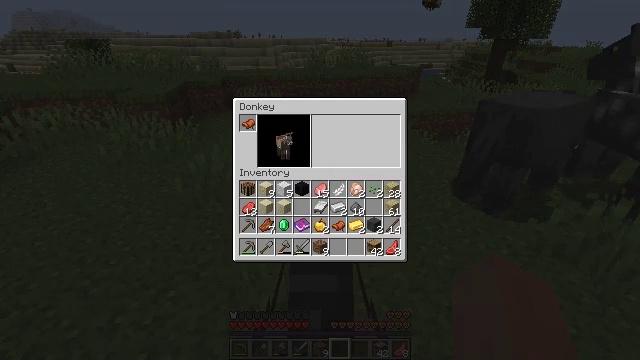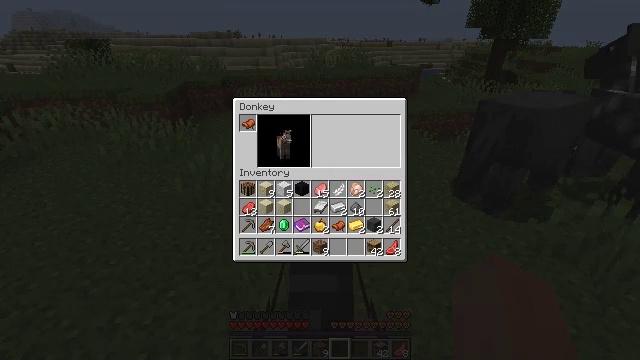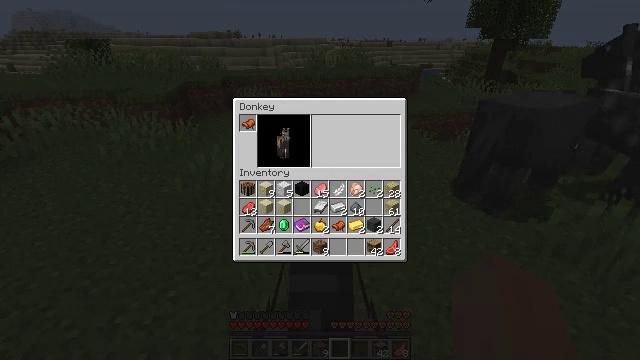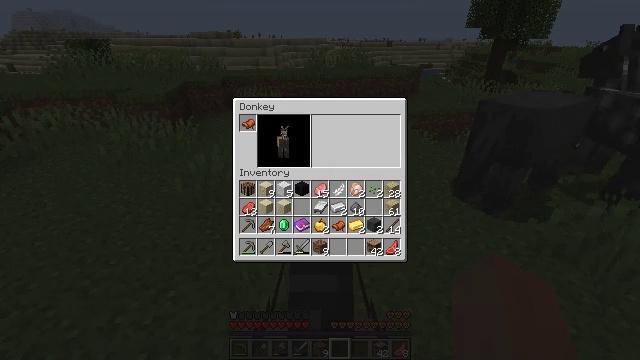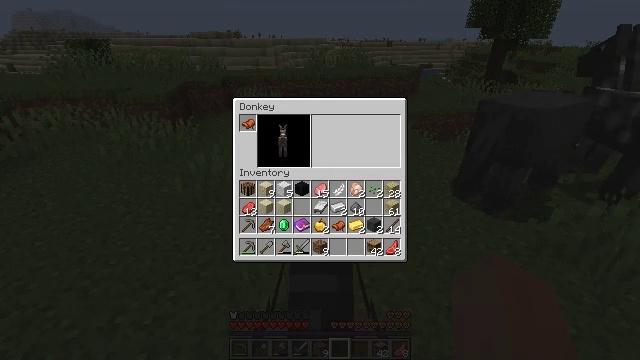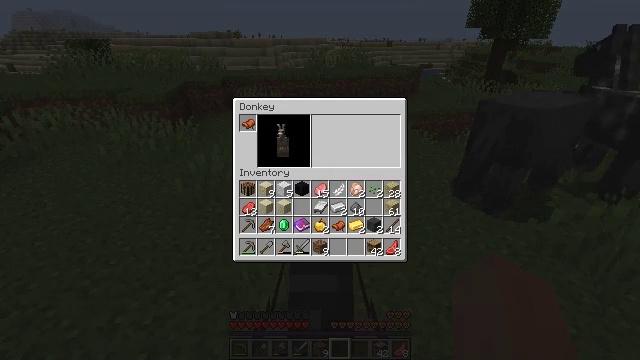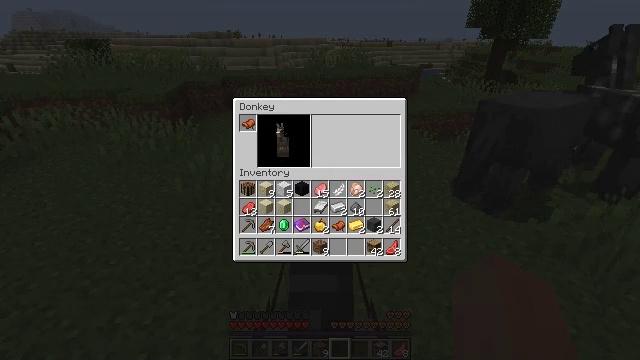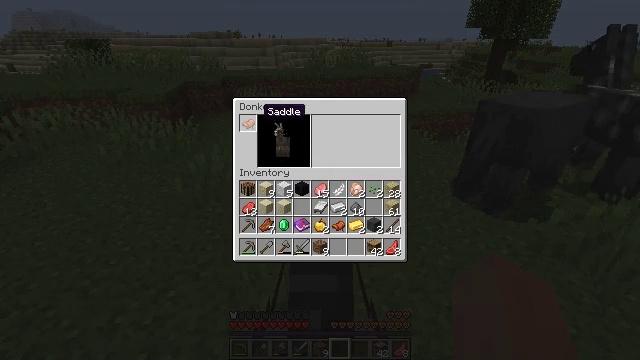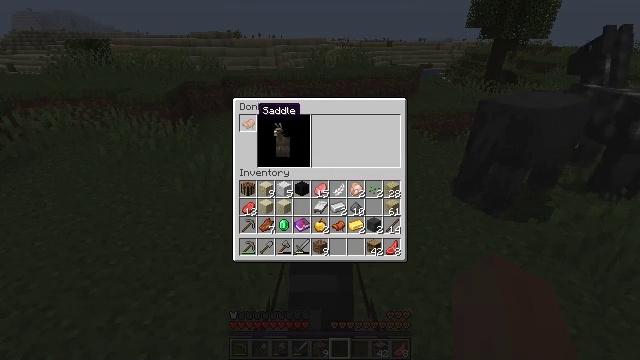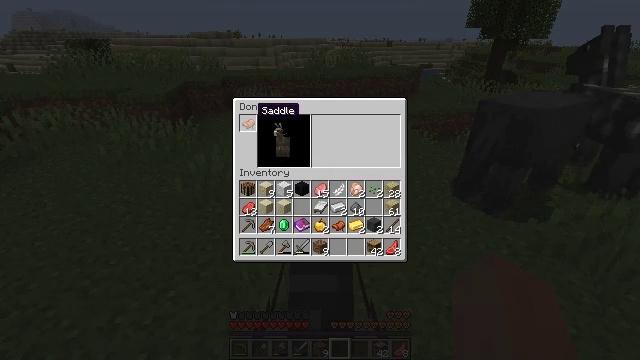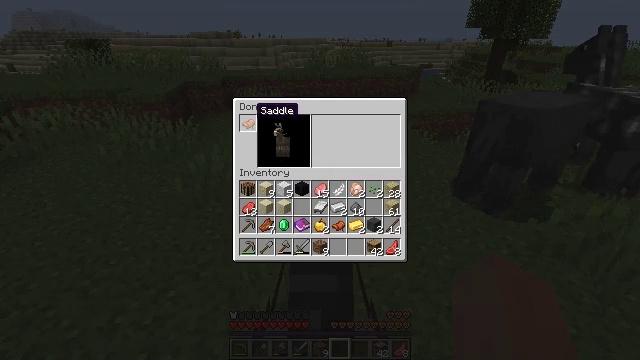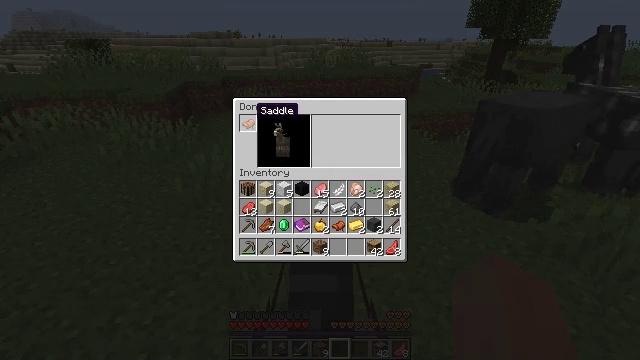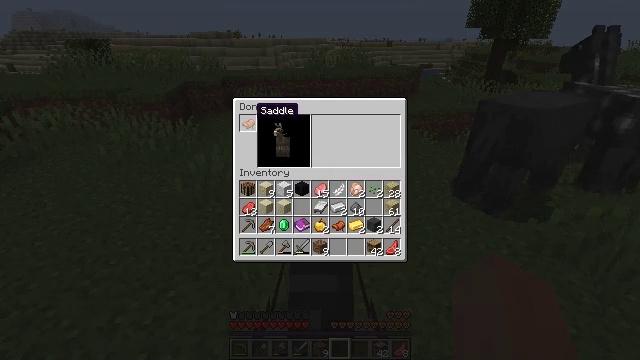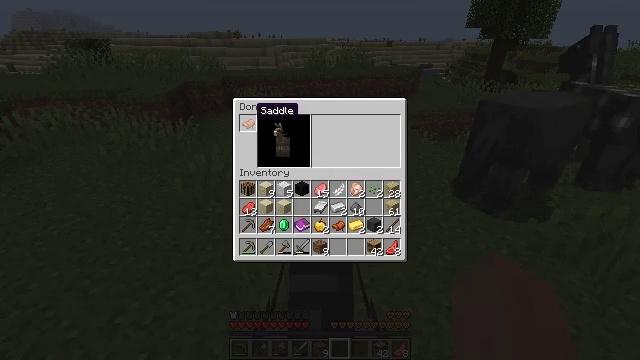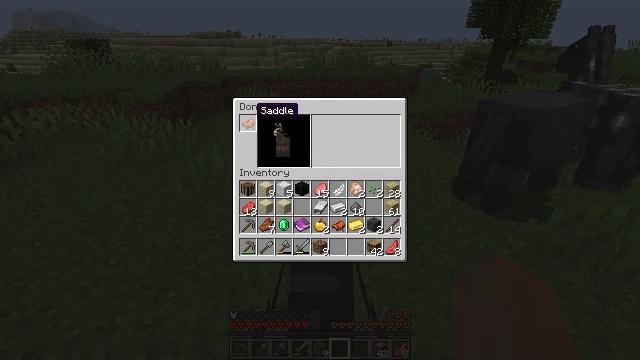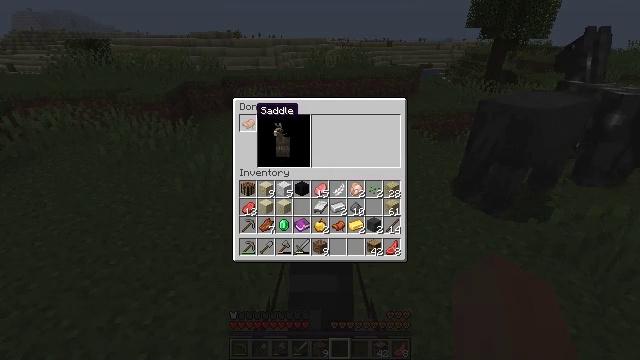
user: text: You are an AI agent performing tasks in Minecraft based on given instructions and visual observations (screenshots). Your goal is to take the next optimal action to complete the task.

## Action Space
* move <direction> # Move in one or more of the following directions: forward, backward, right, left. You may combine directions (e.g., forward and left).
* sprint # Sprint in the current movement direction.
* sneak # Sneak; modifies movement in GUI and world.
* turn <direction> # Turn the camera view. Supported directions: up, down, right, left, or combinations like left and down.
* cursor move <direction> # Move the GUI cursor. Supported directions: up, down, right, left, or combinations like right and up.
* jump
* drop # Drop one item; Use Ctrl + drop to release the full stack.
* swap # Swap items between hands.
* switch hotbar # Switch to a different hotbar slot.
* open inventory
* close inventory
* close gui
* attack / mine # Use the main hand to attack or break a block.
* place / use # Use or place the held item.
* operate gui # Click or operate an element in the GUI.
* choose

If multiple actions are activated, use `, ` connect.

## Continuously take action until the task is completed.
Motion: motion action
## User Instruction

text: Dig out coarse dirt.
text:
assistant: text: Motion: cursor move left and up
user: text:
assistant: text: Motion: cursor move left and up
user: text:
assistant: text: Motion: cursor move left and up
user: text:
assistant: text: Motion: cursor move left
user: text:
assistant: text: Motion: cursor move left
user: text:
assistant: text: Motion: cursor move left
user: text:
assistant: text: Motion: cursor move left
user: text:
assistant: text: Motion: sneak
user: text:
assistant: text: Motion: sneak
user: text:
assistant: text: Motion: sneak
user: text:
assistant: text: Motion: sneak
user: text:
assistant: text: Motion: sneak
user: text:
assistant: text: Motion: sneak
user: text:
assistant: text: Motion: sneak
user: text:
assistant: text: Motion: sneak
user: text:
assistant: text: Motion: sneak
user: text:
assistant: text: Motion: sneak
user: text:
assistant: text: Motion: sneak
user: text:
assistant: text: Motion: sneak
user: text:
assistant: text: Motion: no_op
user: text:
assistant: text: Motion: no_op
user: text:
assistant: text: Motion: no_op
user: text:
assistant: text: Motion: no_op
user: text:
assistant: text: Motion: no_op
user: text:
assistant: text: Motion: no_op
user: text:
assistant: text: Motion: no_op
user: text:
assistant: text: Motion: no_op
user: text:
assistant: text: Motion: no_op
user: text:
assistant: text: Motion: no_op
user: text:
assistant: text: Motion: no_op